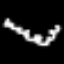
Label: squiggle